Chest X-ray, AP view. Patient: 46 years old, sex M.
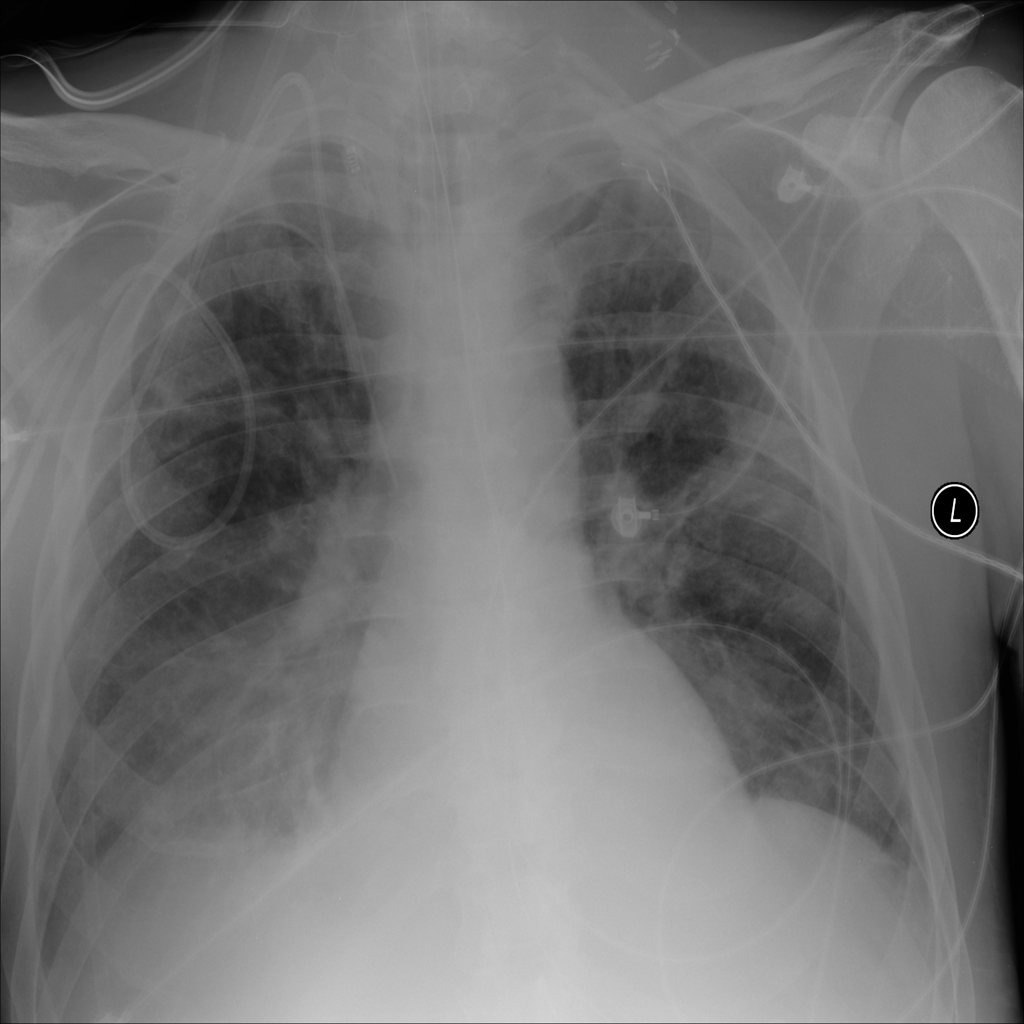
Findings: Infiltration